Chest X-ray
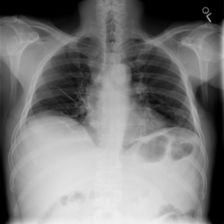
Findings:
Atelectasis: positive
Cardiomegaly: negative
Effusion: negative
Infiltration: negative
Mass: negative
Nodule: negative
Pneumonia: negative
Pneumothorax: negative
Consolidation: negative
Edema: negative
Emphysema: negative
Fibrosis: negative
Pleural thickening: negative
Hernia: negative